Interaction volume radius: 5 \u00c5
Interaction volume height: 20 \u00c5
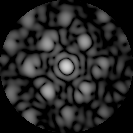
Disorder parameter: 0.3922